Question: I have an application that is . However, when it was uploaded to my , it wasn't able to find one of the controllers (that was exteded to). I suspect that it happened because this controller is in another module (which in the bootstrap file). The projects isn't in the server's root file and it has been recently upgraded from 3.0 to Kohana 3.3, but I don't think this is the problem.
'Controller_Home extends Controller_GradeHorariaFrontEnd' <=They are both in the same module
'Controller_GradeHorariaFrontEnd extends Controller_Base_FrontEnd' <= They are in different modules
And the error I get is:

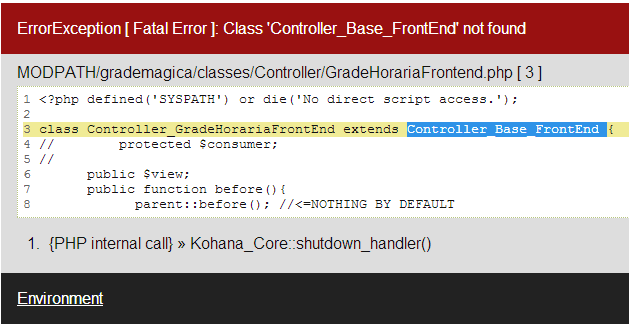
Answer: The problem was that the filename was Frontend.php, while it should have been FrontEnd.php, as it is in the name of the class (Controller_Base_FrontEnd). It worked in windows (localhost) because it is case insensitive, but didn't in linux (in my server) because it is completely case sensitive.